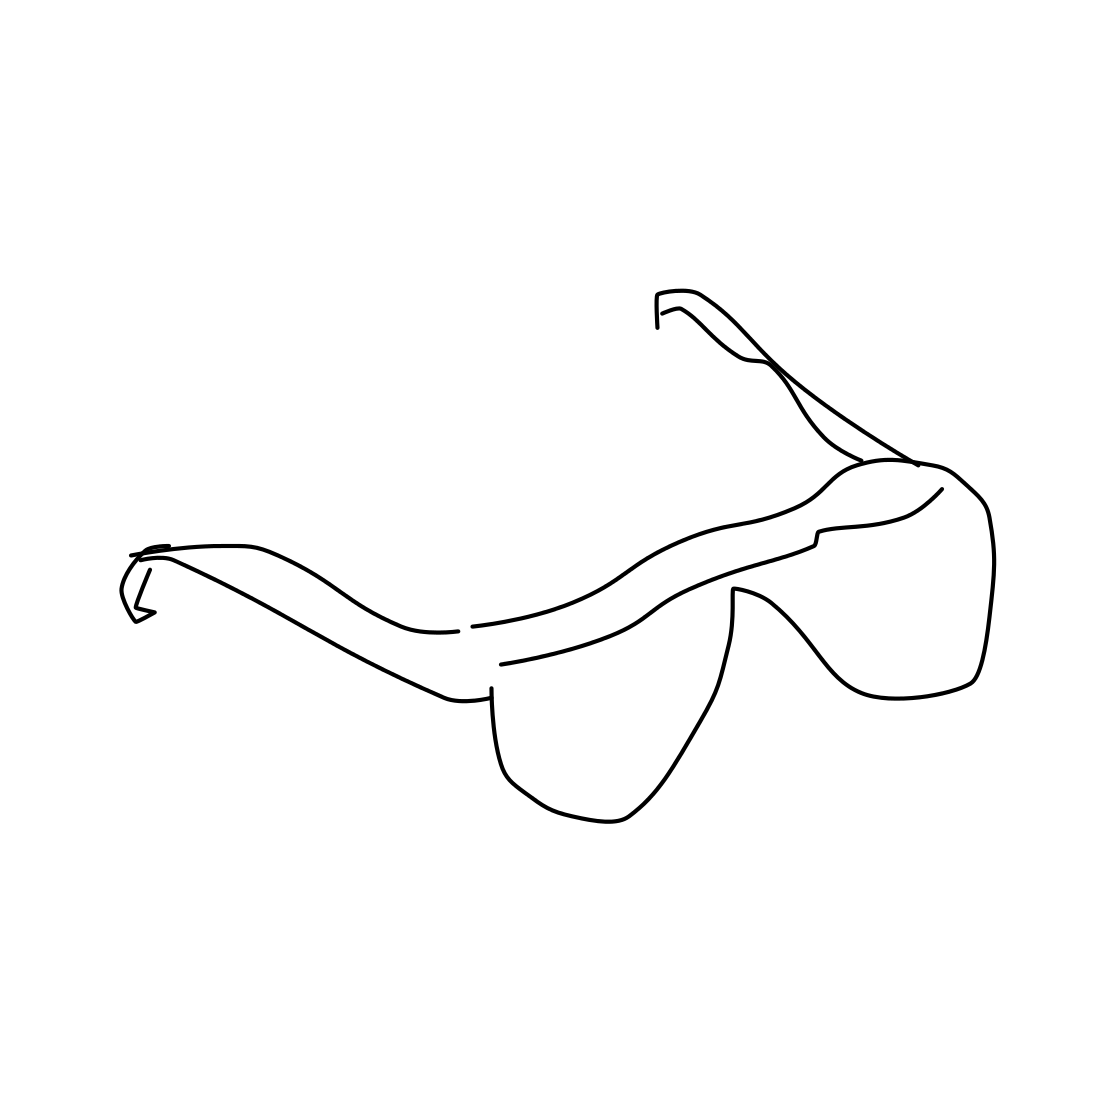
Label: eyeglasses